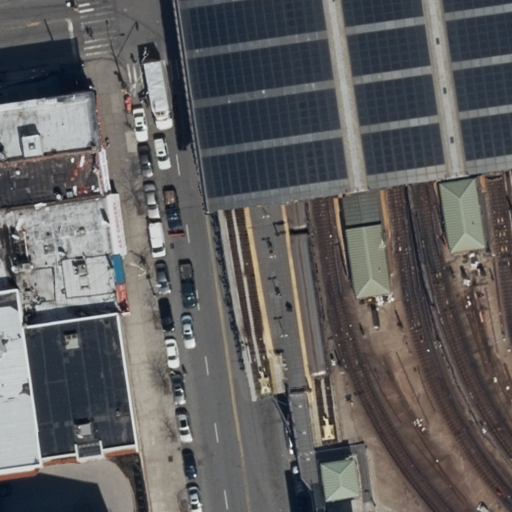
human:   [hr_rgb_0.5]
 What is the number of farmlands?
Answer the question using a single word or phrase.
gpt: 0

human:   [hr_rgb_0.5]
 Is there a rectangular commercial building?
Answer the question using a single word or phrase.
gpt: no

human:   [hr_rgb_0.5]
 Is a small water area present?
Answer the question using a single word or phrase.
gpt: no

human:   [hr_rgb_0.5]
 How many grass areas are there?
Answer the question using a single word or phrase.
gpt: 0

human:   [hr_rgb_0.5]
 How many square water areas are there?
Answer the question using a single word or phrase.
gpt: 0

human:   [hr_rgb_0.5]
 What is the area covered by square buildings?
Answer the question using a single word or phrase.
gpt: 0m2

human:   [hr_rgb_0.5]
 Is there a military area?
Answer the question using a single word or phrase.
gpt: no

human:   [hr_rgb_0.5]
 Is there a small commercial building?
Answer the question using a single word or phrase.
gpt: no

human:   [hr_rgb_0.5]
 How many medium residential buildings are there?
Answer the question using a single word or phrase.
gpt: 1

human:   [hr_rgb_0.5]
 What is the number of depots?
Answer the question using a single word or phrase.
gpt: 0

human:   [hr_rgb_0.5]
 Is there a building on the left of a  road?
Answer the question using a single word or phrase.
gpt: yes

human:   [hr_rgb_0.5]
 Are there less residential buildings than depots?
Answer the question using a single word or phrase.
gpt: no

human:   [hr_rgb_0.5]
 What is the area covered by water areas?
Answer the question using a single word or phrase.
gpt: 0m2

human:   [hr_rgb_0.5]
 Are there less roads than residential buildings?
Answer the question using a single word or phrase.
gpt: yes

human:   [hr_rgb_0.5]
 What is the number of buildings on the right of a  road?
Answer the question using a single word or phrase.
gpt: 1

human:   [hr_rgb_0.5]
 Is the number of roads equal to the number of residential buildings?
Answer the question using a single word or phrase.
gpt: no

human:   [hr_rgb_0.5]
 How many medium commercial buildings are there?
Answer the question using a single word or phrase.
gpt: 0

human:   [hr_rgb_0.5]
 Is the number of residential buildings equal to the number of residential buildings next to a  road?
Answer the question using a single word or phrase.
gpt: yes

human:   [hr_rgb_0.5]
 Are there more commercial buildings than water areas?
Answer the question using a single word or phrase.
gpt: no

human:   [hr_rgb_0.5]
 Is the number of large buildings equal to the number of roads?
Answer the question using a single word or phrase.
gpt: yes

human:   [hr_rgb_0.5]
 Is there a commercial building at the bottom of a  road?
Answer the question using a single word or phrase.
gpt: no

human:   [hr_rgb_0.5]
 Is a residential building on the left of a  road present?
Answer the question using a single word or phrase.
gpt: yes

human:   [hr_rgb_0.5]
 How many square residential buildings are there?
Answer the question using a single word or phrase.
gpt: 0

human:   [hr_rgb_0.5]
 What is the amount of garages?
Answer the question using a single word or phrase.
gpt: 0

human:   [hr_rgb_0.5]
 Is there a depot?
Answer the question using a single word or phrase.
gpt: no

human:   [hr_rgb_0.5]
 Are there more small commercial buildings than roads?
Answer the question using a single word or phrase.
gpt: no

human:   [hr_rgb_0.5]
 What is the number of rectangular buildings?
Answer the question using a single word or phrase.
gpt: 1

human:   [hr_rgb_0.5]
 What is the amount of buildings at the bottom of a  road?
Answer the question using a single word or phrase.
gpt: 2

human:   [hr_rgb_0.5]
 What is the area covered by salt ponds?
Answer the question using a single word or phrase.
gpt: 0m2

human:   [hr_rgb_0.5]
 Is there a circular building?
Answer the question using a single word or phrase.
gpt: no

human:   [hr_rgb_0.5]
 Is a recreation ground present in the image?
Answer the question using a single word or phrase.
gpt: no

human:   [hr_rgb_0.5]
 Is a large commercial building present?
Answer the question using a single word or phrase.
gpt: no

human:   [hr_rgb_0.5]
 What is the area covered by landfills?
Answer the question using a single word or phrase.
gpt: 0m2

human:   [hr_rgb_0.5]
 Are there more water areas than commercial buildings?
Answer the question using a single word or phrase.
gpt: no

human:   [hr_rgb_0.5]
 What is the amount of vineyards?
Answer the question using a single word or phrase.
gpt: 0

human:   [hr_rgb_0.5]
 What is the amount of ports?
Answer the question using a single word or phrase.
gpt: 0